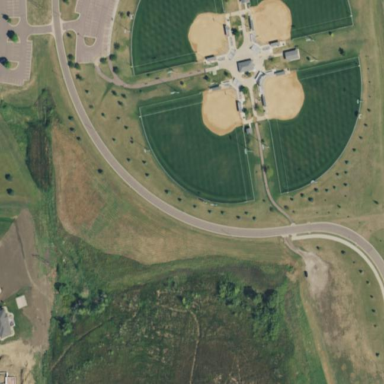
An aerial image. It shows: Baseball pitch for leisure and sports activities.